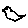
Label: bird